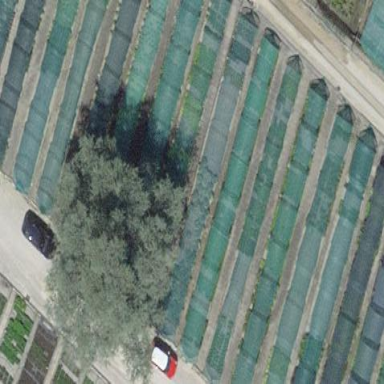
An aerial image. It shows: Plant nursery.